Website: apple
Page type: address-validator
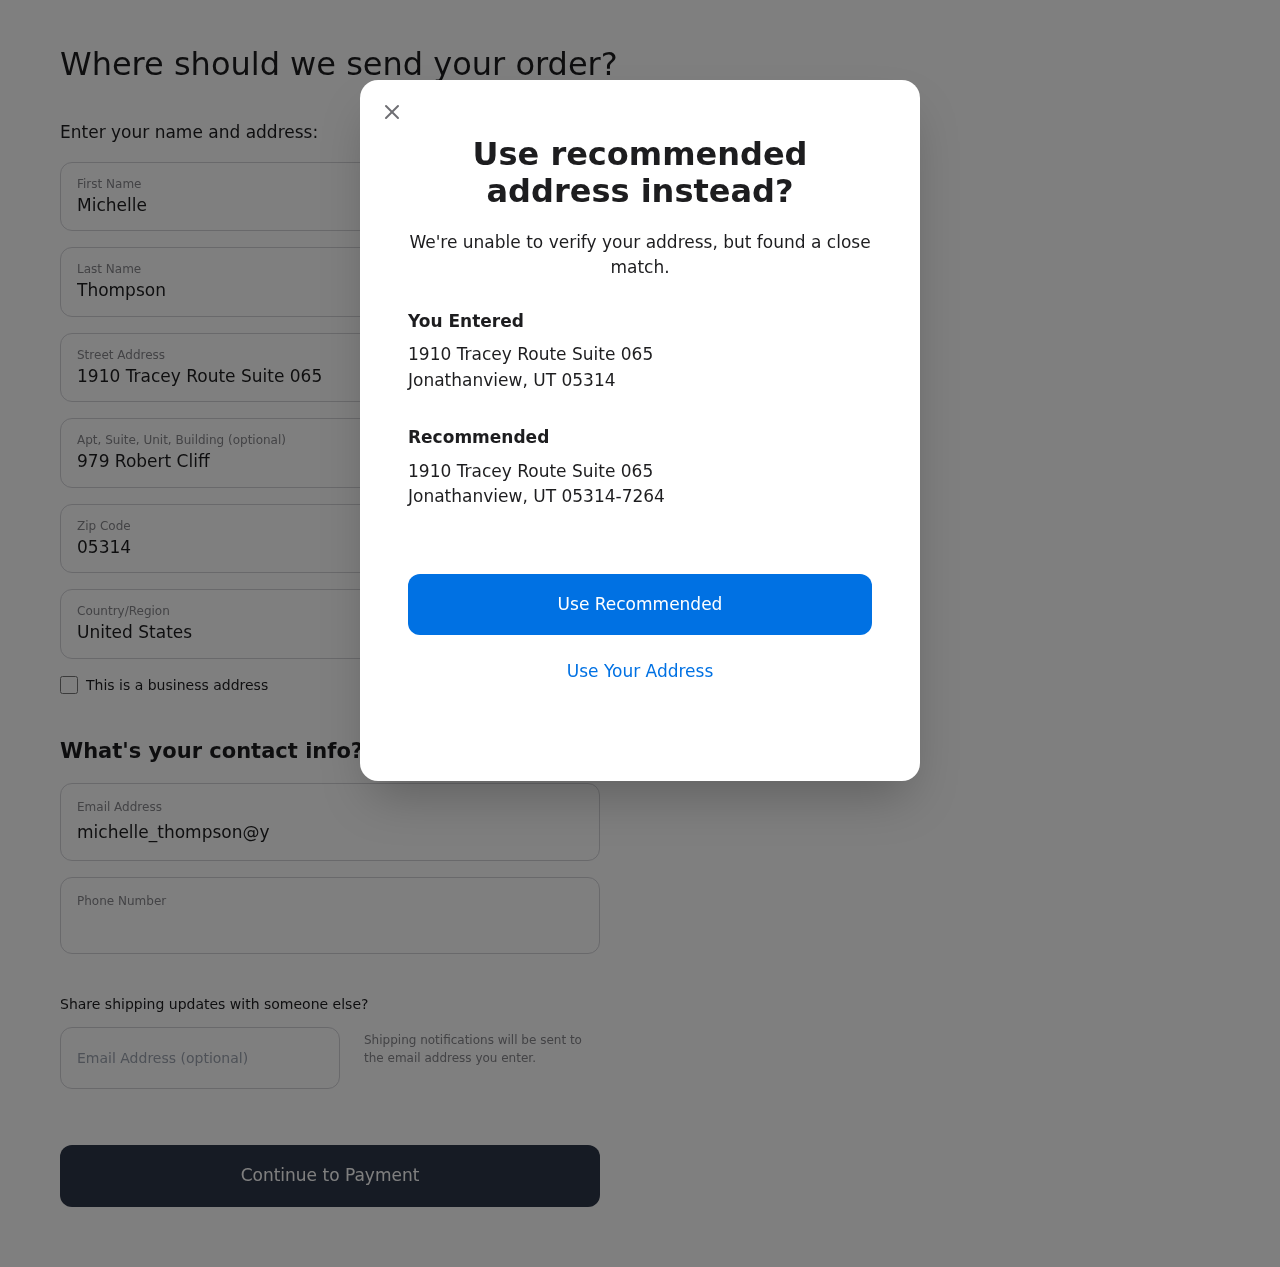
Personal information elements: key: PII_CITY
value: Jonathanview
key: PII_COUNTRY
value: United States
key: PII_EMAIL
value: michelle_thompson@yahoo.com
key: PII_FIRSTNAME
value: Michelle
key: PII_GIFT_EMAIL
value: michael.benjamin@yahoo.com
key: PII_LASTNAME
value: Thompson
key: PII_PHONE
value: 9618524806
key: PII_POSTCODE
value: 05314
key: PII_POSTCODE_FULL
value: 05314-7264
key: PII_STATE_ABBR
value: UT
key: PII_STREET
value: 1910 Tracey Route Suite 065
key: PII_STREET2
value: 1910 Tracey Route Suite 065
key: PII_STREET2
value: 979 Robert Cliff
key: PII_CITY2
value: Jonathanview
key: PII_STATE_ABBR2
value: UT